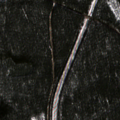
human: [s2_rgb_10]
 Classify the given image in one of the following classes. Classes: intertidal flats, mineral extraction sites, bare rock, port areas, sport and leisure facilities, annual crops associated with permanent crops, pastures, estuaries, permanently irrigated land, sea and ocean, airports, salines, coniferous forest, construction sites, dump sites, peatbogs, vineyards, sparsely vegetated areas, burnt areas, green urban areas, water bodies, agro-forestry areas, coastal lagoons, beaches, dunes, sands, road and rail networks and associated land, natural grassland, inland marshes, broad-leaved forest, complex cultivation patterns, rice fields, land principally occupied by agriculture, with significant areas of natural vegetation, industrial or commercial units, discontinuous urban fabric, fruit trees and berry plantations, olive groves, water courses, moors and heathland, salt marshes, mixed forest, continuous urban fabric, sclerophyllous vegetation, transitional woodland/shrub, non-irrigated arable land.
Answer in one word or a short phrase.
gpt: road and rail networks and associated land, coniferous forest, mixed forest